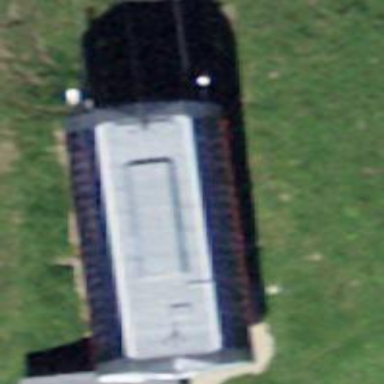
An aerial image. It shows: Aerialway station.